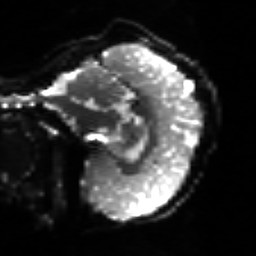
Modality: sbref
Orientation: sagittal
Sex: male
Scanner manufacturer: siemens
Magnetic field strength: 3 T
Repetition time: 5 s
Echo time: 0.071 s